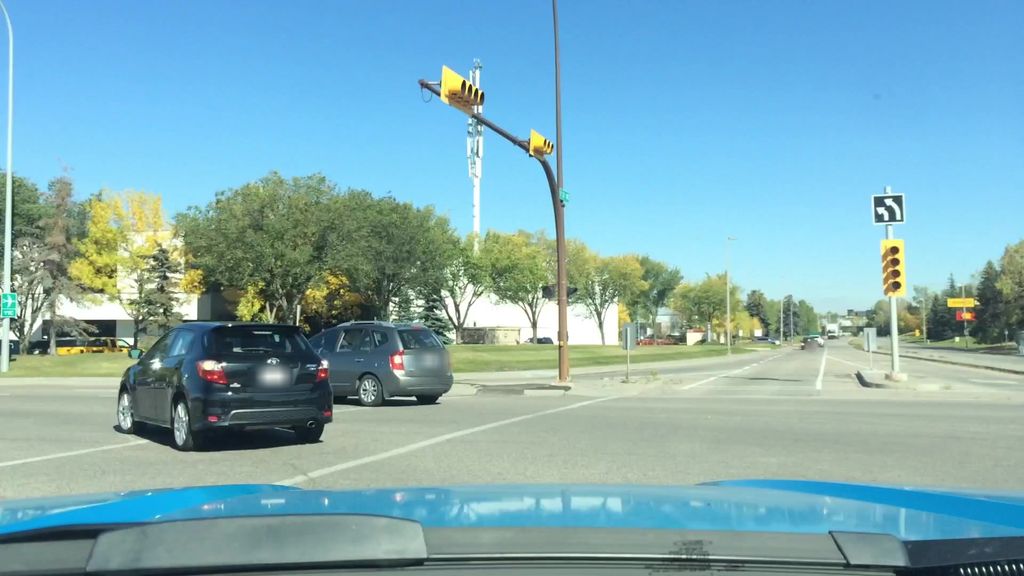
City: calgary